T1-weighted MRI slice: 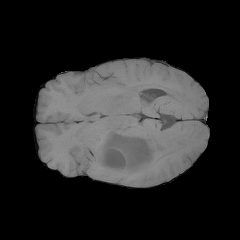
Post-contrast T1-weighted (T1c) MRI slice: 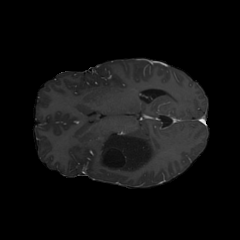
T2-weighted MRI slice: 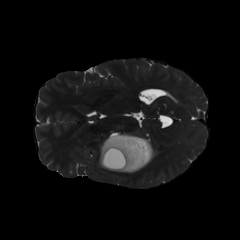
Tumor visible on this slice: yes